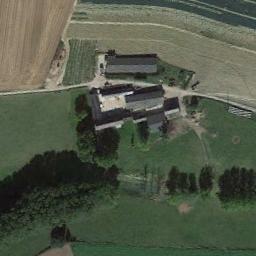
Label: residential